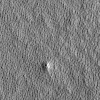
Atmospheric dust classification: not_dusty